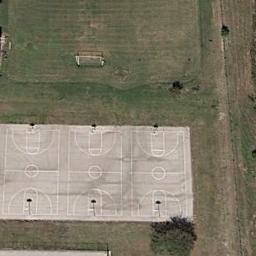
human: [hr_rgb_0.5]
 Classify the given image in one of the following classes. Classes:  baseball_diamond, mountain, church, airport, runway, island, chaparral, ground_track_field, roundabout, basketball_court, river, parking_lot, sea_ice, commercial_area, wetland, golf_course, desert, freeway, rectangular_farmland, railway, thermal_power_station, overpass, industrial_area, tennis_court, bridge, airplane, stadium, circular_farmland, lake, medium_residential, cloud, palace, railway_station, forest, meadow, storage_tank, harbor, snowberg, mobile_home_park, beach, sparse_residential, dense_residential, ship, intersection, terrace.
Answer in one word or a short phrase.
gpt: basketball_court